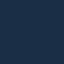
Land use / land cover: SeaLake